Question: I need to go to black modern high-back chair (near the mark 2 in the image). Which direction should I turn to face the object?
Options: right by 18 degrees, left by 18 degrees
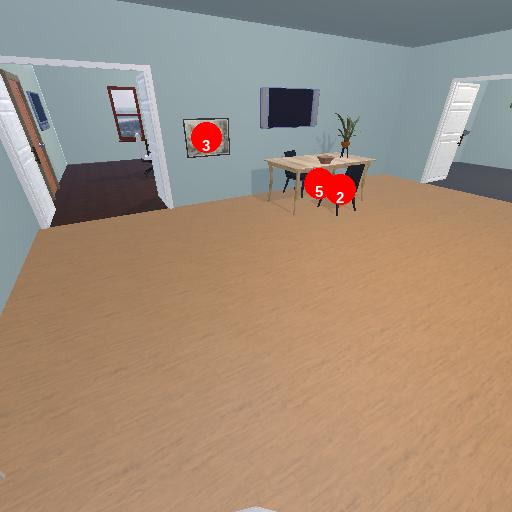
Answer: right by 18 degrees